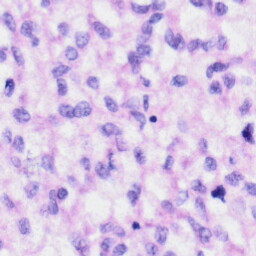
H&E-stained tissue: Liver